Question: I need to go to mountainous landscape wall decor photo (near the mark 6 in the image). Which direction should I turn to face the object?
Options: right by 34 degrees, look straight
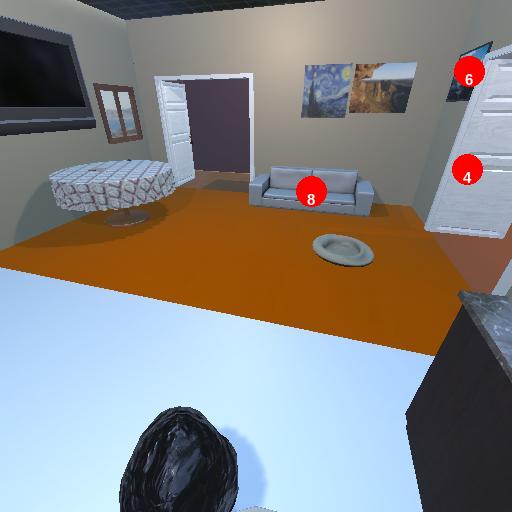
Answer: right by 34 degrees